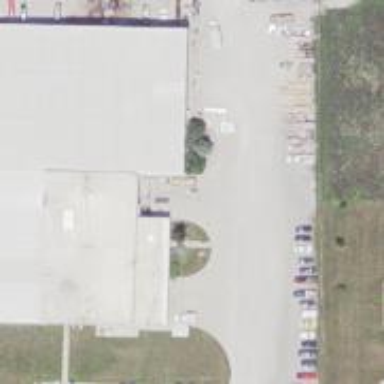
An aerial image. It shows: Industrial building.